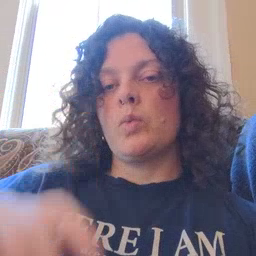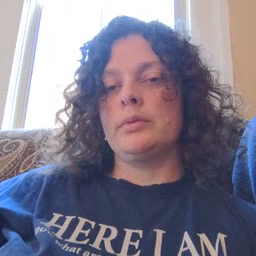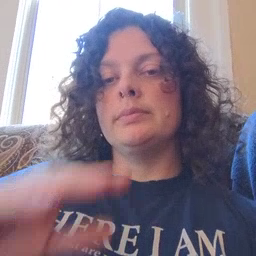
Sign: go